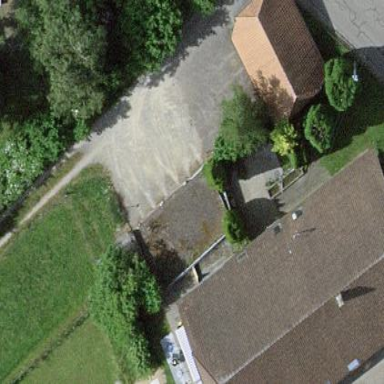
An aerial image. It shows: Garage.